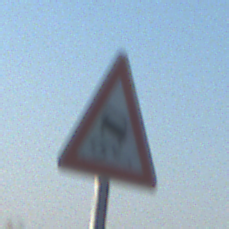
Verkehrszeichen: SchleuderOderRutschgefahr
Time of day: MorningAfternoon
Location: Outdoor (RoadRail)
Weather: Clear
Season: NotSpecified
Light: Natural